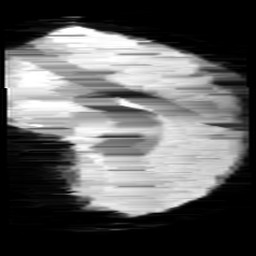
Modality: minIP
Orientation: sagittal
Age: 10
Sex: male
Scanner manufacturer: siemens
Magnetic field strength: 3 T
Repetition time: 0.027 s
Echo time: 0.02 s